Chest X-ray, PA view. Patient: 21 years old, sex F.
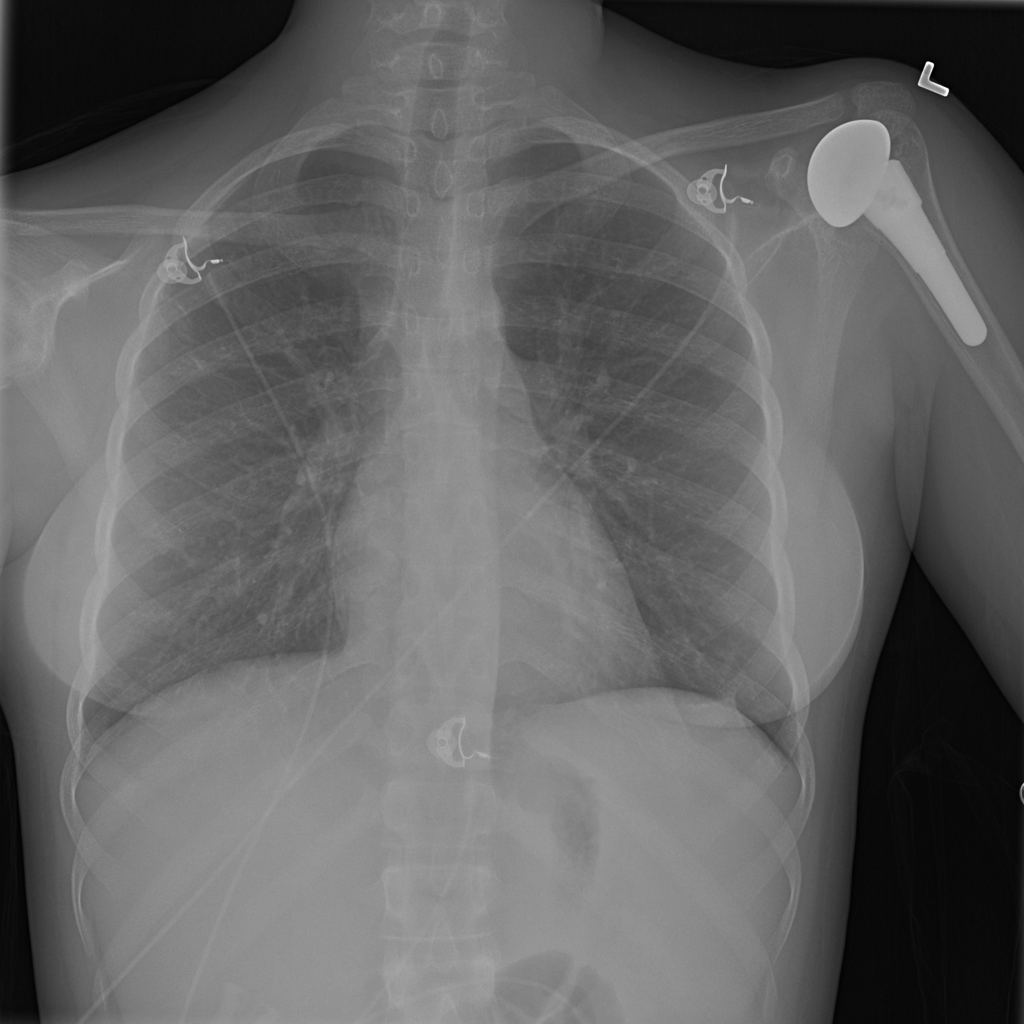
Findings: No Finding